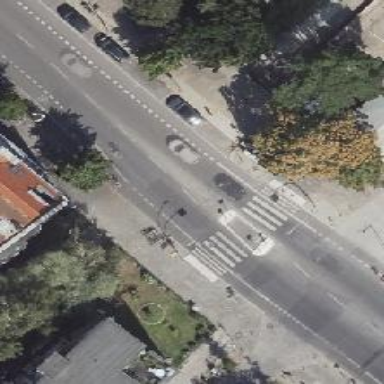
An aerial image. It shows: Secondary road with asphalt surface. There are sidewalks on both sides and exclusive lanes for cyclists on both sides as well.